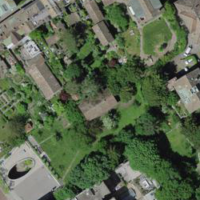
EUNIS habitat code: 53
Species observed at this site:
Symphoricarpos albus